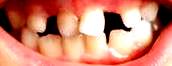
Condition: hypodontia